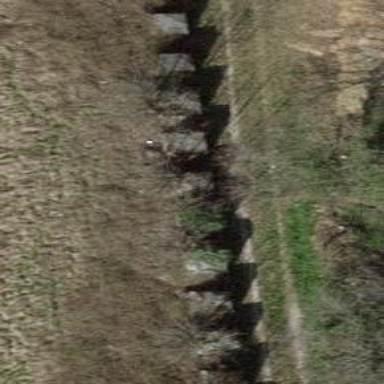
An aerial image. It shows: Block barrier.